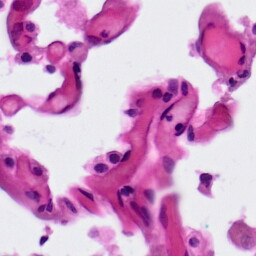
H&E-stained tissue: Lung